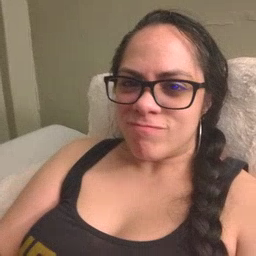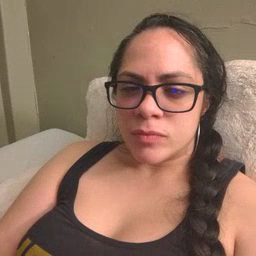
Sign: like